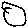
Label: circle